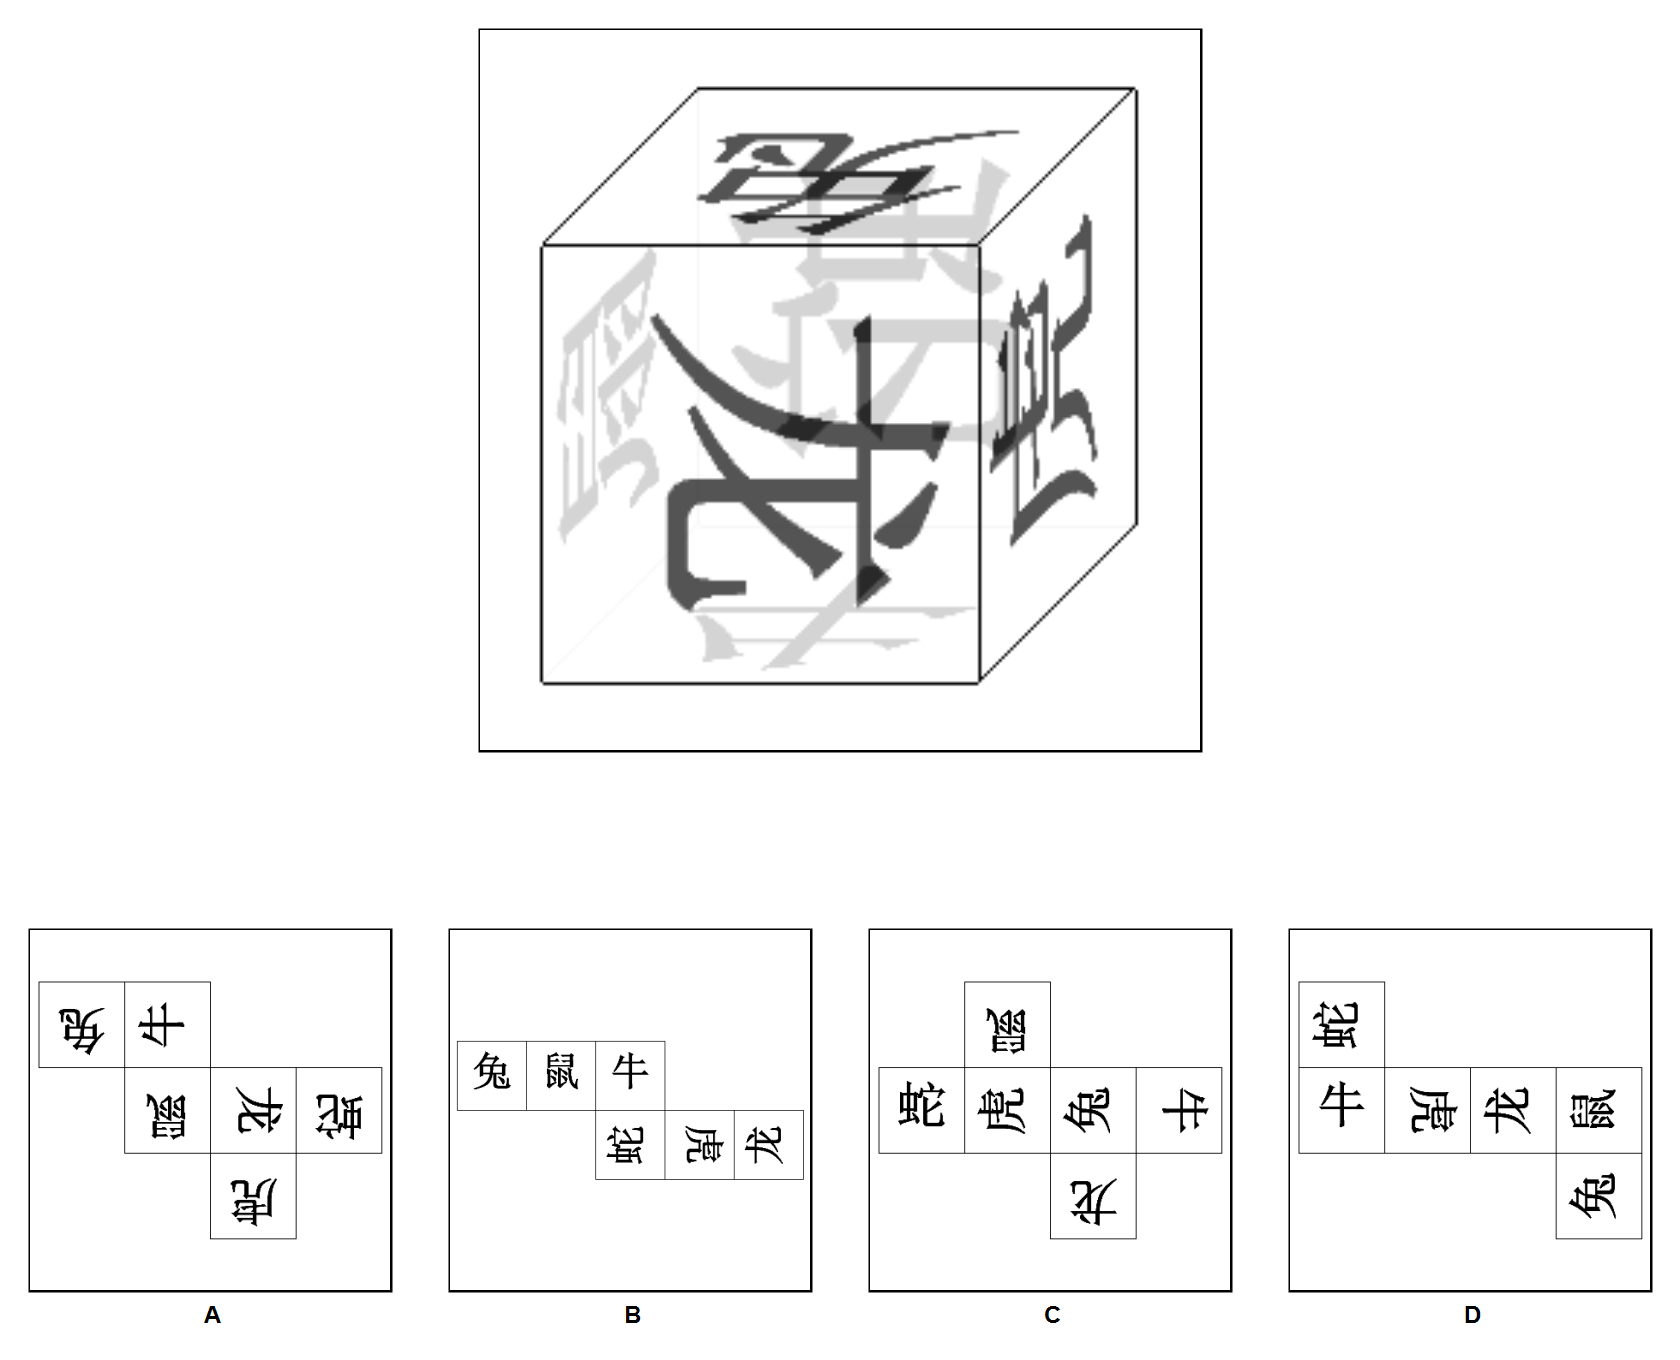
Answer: B